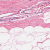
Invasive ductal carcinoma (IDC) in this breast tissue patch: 0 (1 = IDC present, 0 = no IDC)